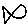
Label: fish